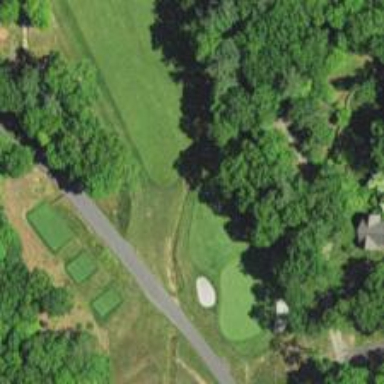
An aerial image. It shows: Path bridge over golf course.